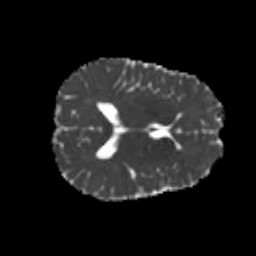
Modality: MD
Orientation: axial
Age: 26
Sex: female
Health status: healthy
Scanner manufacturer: philips
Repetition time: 7.388 s
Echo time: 0.08599 s